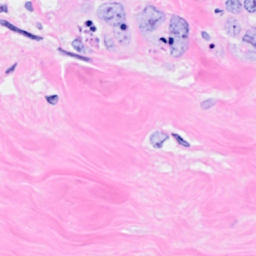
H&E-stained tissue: Breast